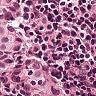
Metastatic tissue present: yes